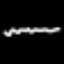
Label: squiggle